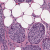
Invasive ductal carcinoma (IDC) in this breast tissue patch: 0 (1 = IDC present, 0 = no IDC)